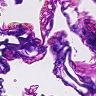
Metastatic tissue present: no